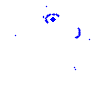
Particle: electron